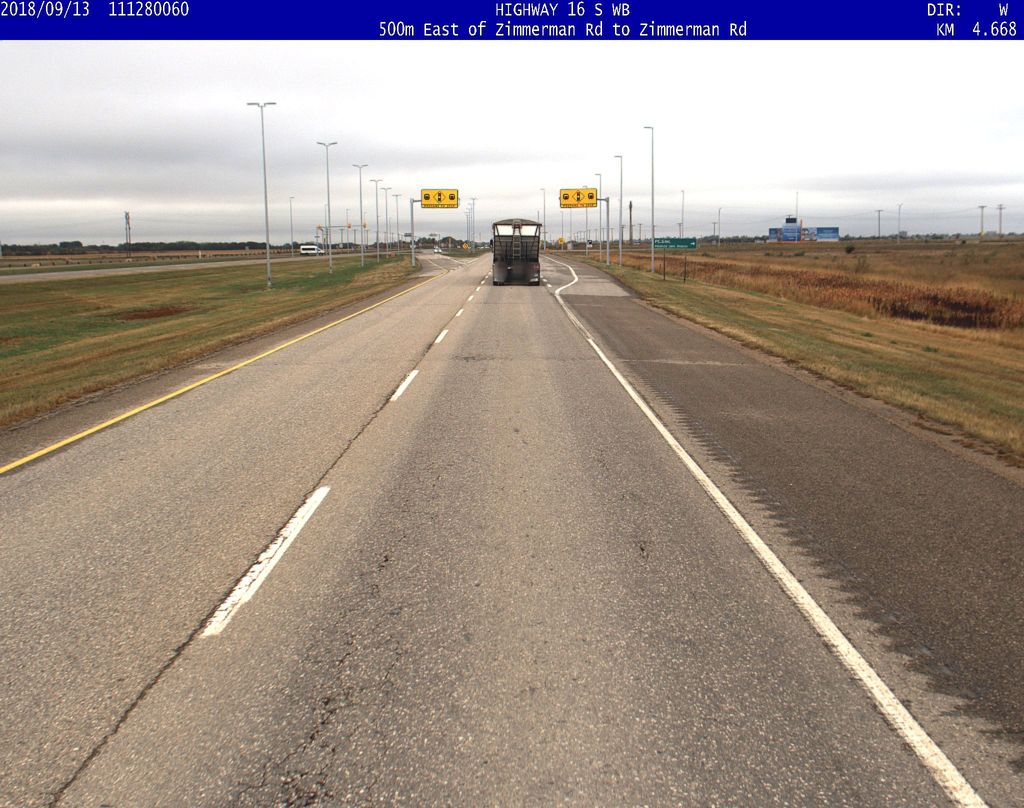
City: saskatoon